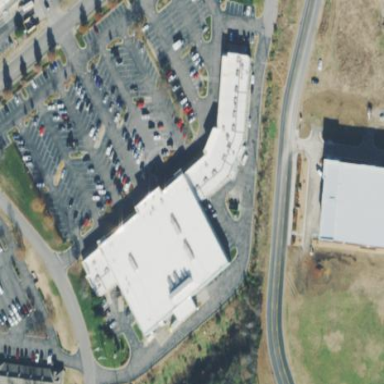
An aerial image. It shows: Supermarket building.